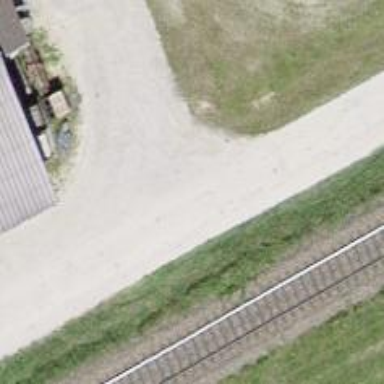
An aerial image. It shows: Agricultural vehicle track with grade2 tracktype.